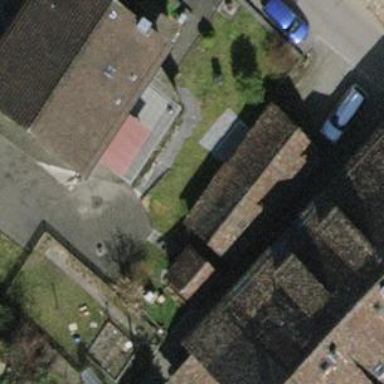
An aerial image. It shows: Building with tiled roof.